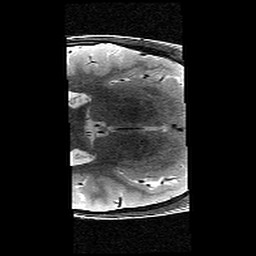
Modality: T2w
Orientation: axial
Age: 11
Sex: male
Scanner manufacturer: siemens
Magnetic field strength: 3 T
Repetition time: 9.23 s
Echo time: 0.067 s